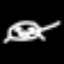
Label: frog